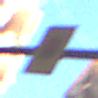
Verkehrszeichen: KennzeichnungspflichtigeFahrzeugeGefaehrlicheGueterOhnePfeilsymbol
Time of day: MorningAfternoon
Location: Outdoor (Urban)
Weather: Clear
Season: NotSpecified
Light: Natural